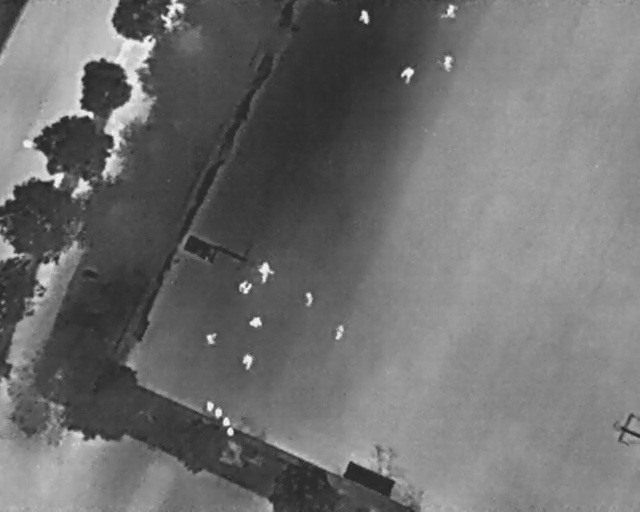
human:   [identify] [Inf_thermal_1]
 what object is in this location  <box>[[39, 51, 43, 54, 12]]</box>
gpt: <ref>1 large person at the center</ref>